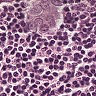
Metastatic tissue present: yes